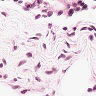
Metastatic tissue present: no